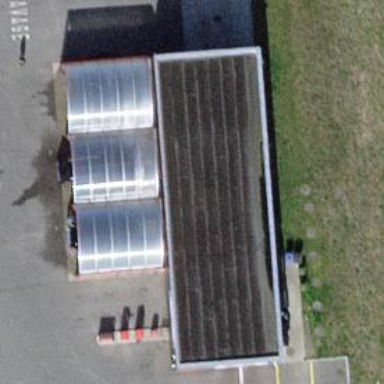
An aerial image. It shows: Retail building with car wash facility.